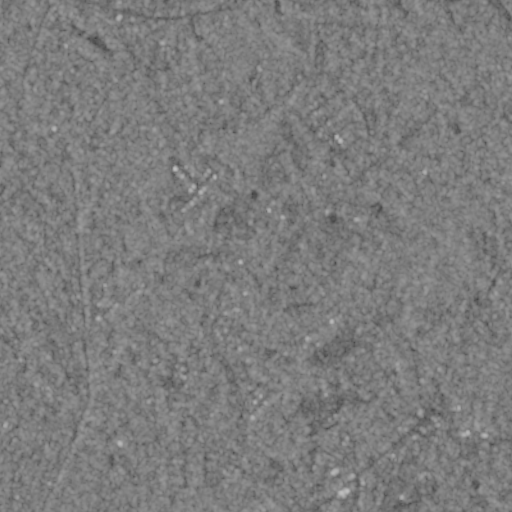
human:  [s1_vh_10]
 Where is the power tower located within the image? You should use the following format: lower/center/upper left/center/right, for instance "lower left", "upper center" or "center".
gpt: The power tower is located in the left of the image.
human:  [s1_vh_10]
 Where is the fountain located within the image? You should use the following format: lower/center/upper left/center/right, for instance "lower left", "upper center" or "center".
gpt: The fountain is located in the lower center of the image.
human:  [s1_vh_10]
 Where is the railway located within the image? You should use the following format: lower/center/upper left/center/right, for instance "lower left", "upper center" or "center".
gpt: The railway is located in the upper of the image.
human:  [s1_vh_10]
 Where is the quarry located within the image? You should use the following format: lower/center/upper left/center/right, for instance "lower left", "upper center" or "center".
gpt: There is no quarry in the image.

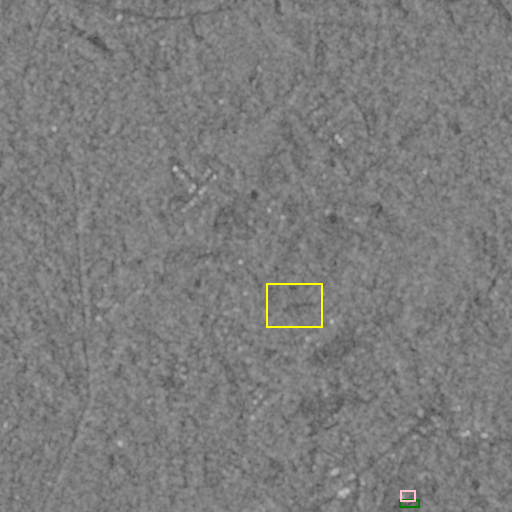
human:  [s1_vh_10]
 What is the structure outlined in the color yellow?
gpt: The structure outlined in yellow is a park.
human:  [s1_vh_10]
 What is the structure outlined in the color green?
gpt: The structure outlined in green is a parking lot.
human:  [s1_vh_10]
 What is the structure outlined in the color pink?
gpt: The structure outlined in pink is a building.
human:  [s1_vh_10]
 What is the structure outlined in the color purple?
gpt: There is no purple outline.